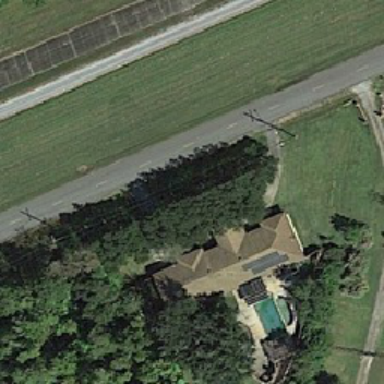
There was a road on both sides .